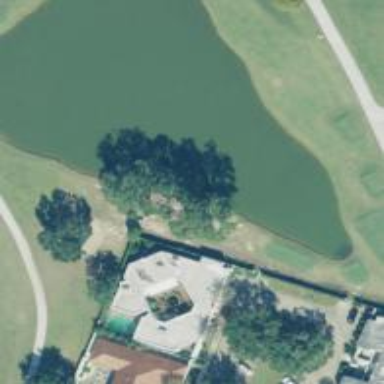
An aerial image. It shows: Water hazard in golf course. The hazard is natural water feature.